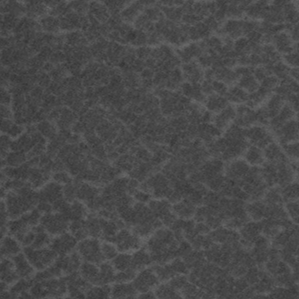
Label: frost